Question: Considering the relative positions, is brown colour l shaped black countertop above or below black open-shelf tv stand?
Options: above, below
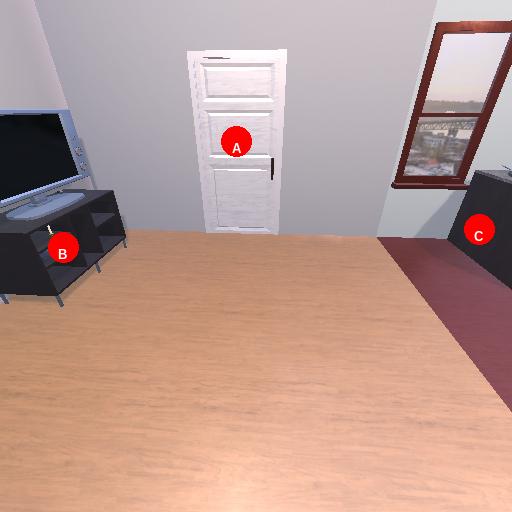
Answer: above